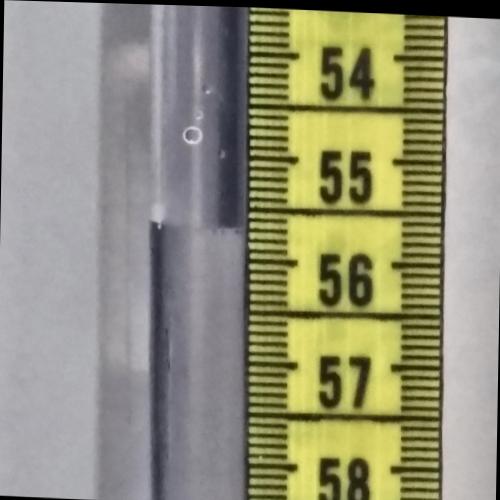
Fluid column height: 55.7 cm